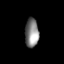
Tissue: lung
Cell type: Myeloid cells
Senescence score: 0.2259
Nuclear area (px): 389
Mean DAPI intensity: 131.638